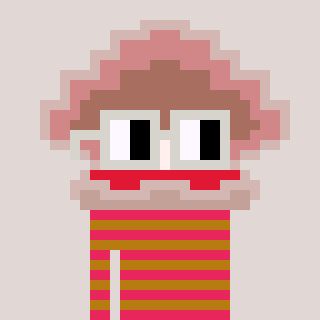
a pixel art character with square light gray glasses, a oyster-shaped head and a gold-colored body on a warm background